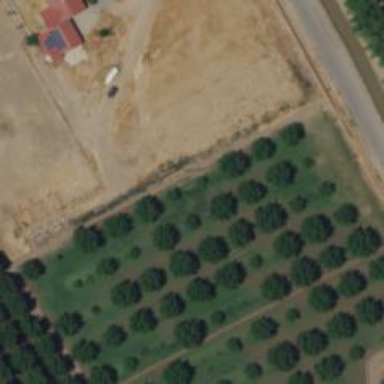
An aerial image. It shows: Orchard.